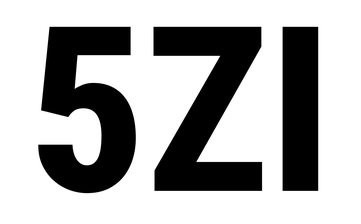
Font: Roboto_Condensed_ExtraBold